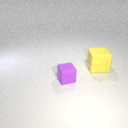
small purple rubber cube to the left of large yellow rubber cube